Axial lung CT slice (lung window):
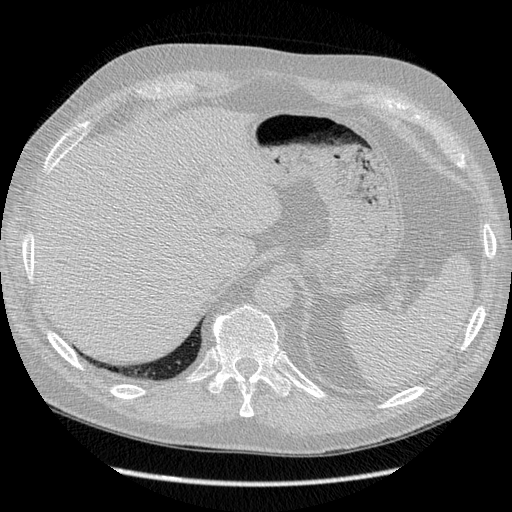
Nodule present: no